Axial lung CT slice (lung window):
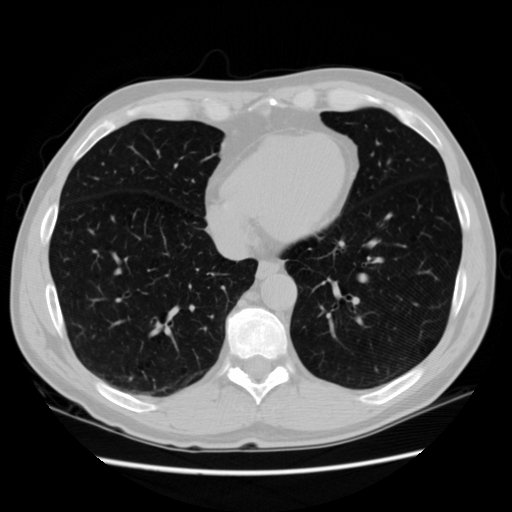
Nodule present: no